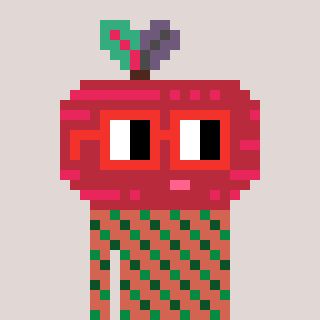
a pixel art character with square red glasses, a beet-shaped head and a peachy-colored body on a warm background